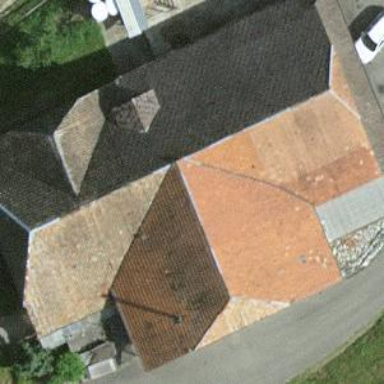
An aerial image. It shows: Farm building.